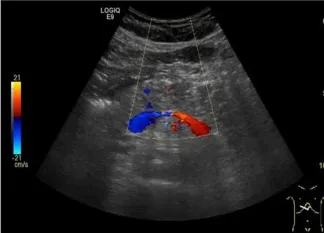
(B, C) Ultrasound showed a diffusely enlarged and hypoechoic pancreas.
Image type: radiology (ultrasound)